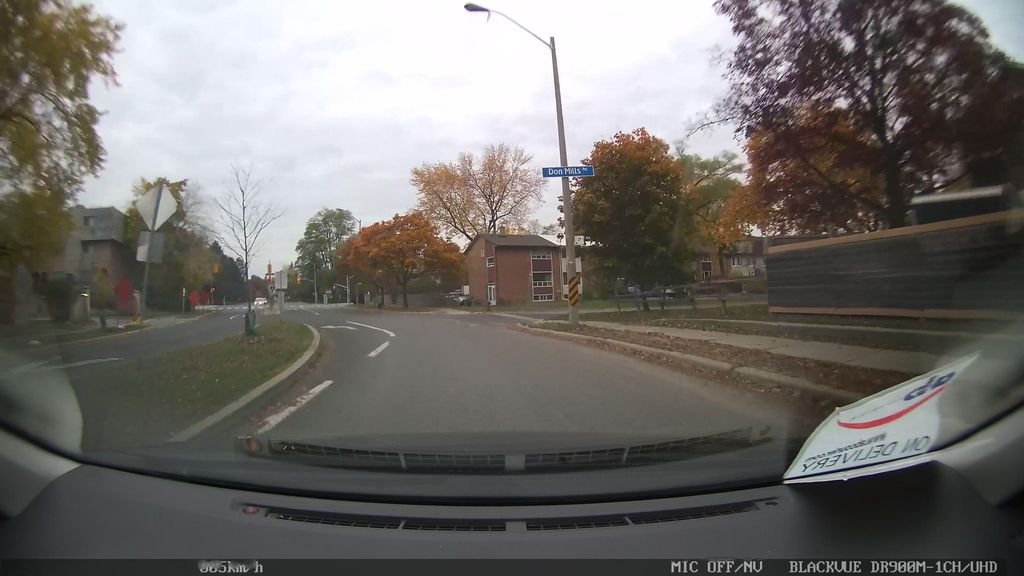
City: toronto